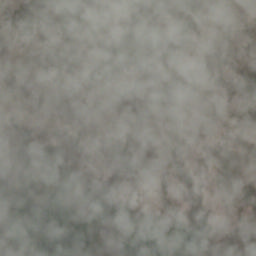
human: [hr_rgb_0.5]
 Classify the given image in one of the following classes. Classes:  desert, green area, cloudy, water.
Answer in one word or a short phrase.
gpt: cloudy